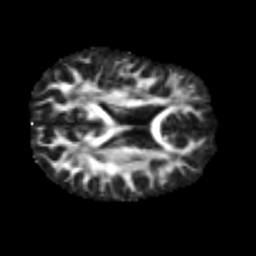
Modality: FA
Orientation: axial
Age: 21
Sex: male
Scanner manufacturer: siemens
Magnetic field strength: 3 T
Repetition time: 2.3 s
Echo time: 0.085 s